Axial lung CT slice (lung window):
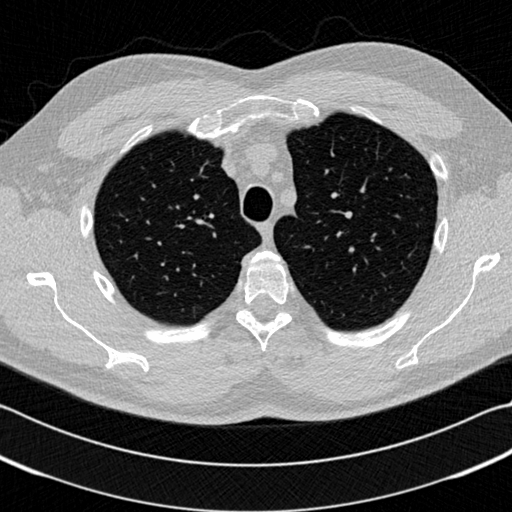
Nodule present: no